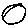
Label: circle